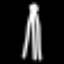
Label: The Eiffel Tower